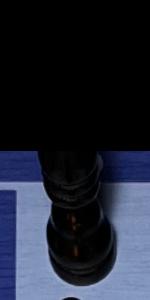
Label: Bishop_Black